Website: lowes
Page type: cart
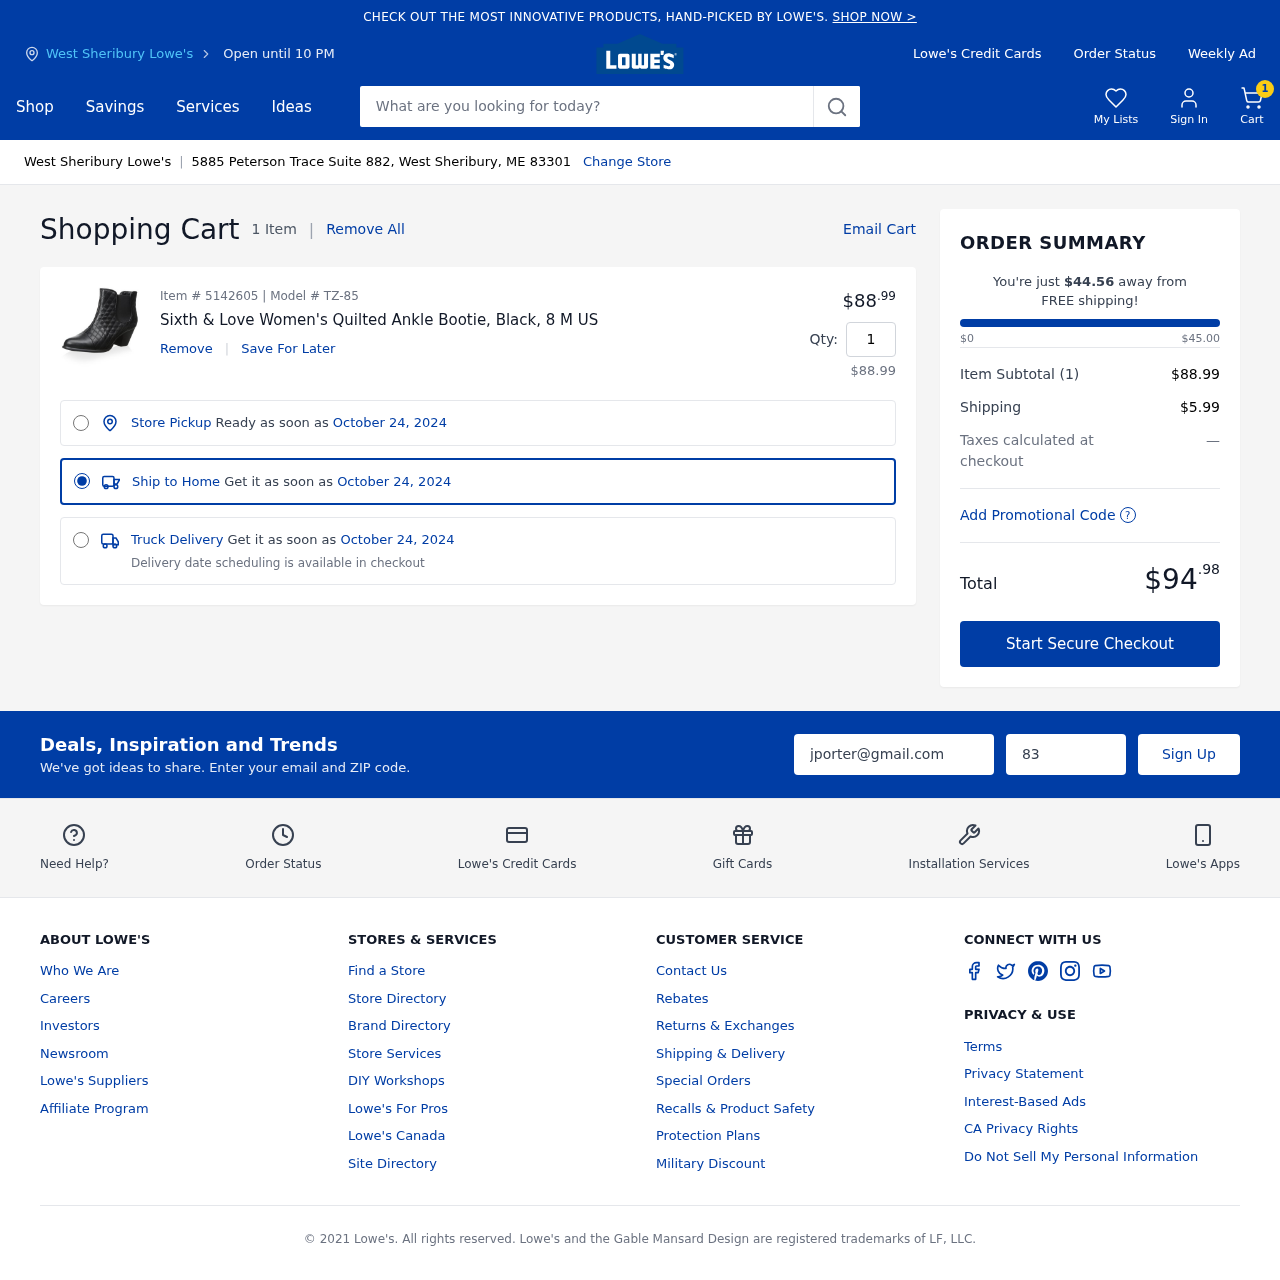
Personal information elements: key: PII_CITY
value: West Sheribury Lowe's
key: PII_EMAIL
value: jporter@gmail.com
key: PII_POSTCODE
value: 83301
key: PII_STREET
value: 5885 Peterson Trace Suite 882
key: PII_CITY_STATE_ZIP
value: West Sheribury, ME 83301
Product elements: key: PRODUCT1_NAME
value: Sixth & Love Women's Quilted Ankle Bootie, Black, 8 M US
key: PRODUCT1_PRICE
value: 88.99
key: PRODUCT1_QUANTITY
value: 1
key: PRODUCT1_SUBTOTAL
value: $88.99
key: PRODUCT_ITEM_NUMBER
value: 5142605
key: PRODUCT_MODEL_NUMBER
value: TZ-85
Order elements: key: ORDER_NUM_ITEMS
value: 1
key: ORDER_NUM_ITEMS
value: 1 Item
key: ORDER_DELIVERY_DATE
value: October 24, 2024
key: ORDER_SUBTOTAL
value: $88.99
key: ORDER_SHIPPING_COST
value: $5.99
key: ORDER_TOTAL
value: $94.98
Search elements: key: HEADER_SEARCH
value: What are you looking for today?